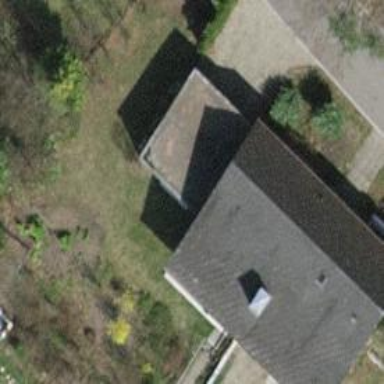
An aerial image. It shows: Detached building.